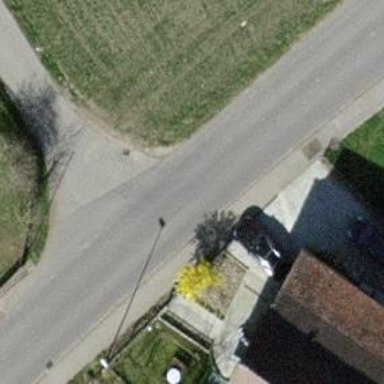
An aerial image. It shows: Residential road.